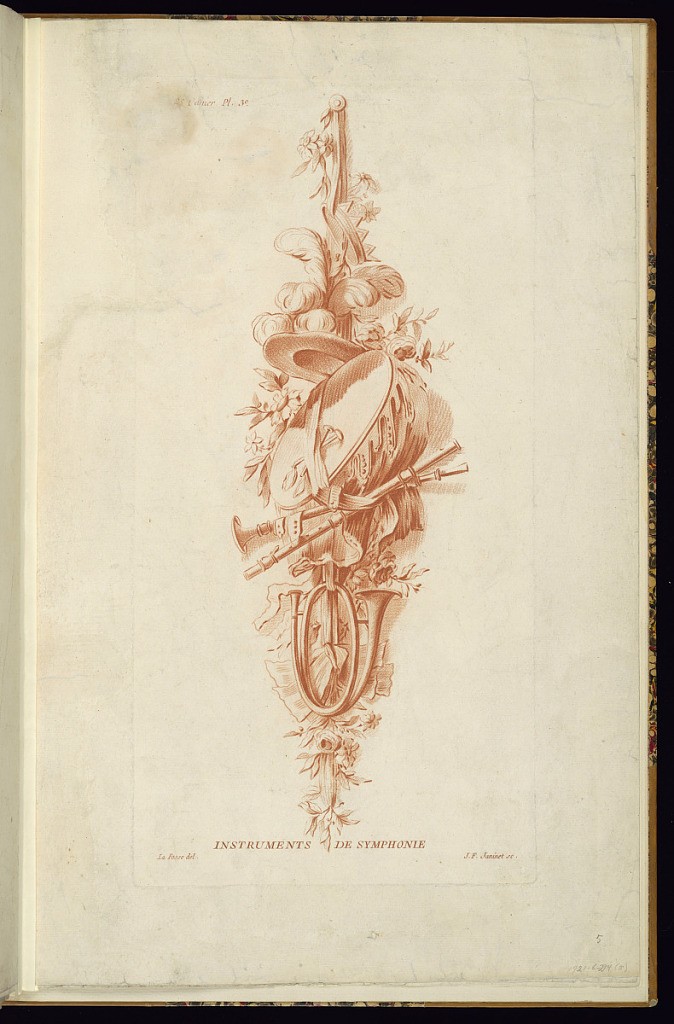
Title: INSTRUMENTS DE SYMPHONIE
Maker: Jean-Charles Delafosse, French, 1734 – 1789
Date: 1772–77
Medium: Crayon-manner etching in red ink on laid paper
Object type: Print
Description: Design for an ornamental hanging trophy featuring musical instruments. The trophy includes ribbons, flowers, feathers, leaves, crown, hat, drum, flutes or pipe, French horn, and sheet music. The plate is titled, numbered, and signed.